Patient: sex M, age 64
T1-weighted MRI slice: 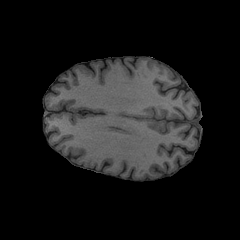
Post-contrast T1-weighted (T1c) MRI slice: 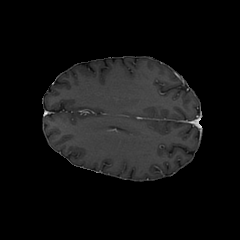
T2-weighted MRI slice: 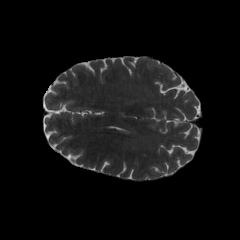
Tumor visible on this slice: no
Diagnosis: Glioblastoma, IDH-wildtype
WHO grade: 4